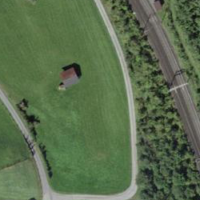
EUNIS habitat code: 24
Species observed at this site:
Campanula trachelium